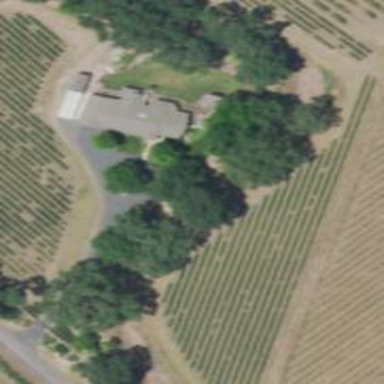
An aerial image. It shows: Vineyard with wine grapes as the crop.